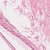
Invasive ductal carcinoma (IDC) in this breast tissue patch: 0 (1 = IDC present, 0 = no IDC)